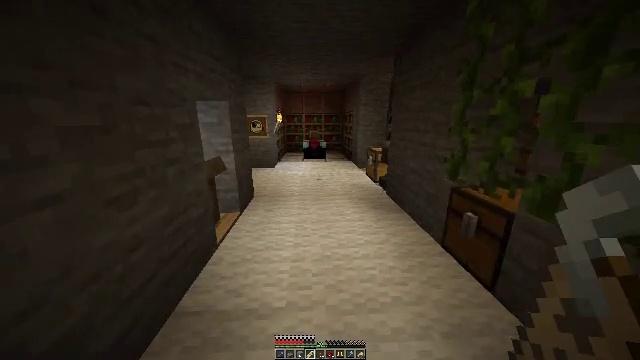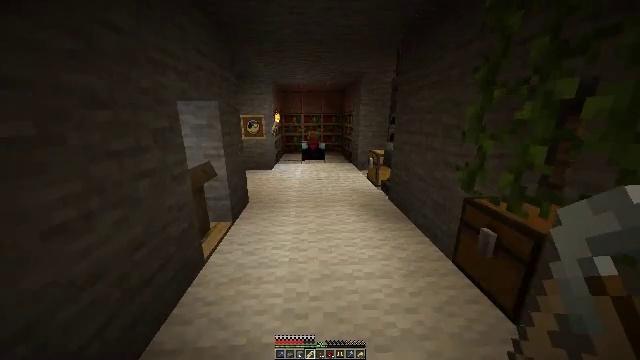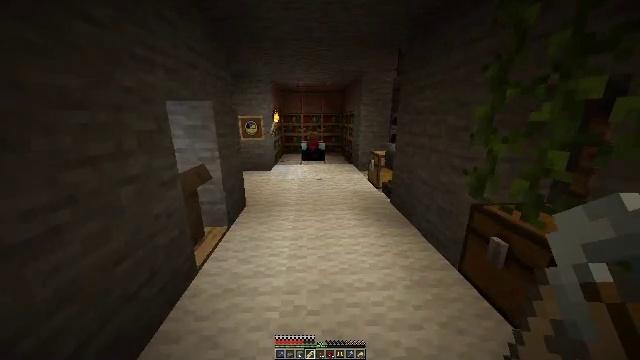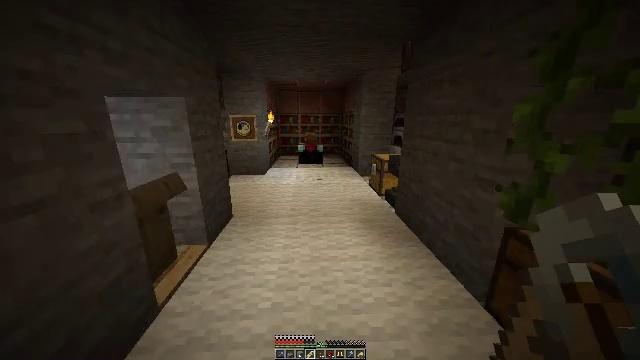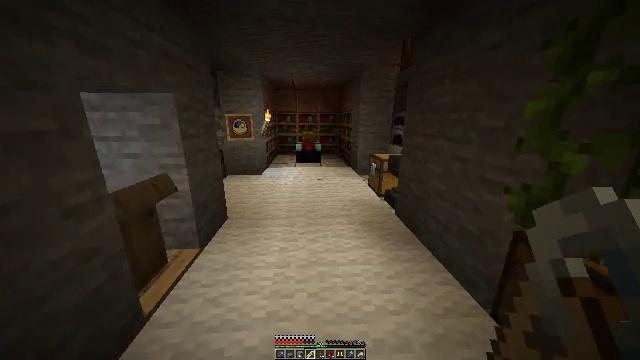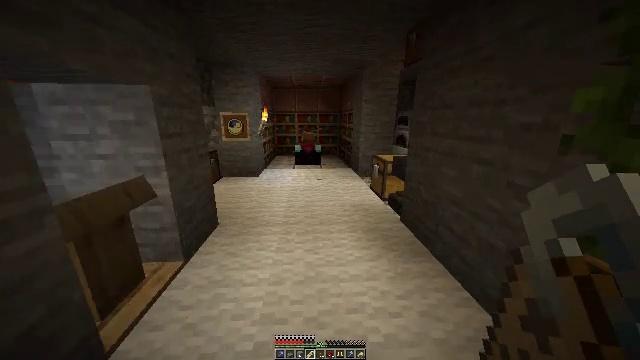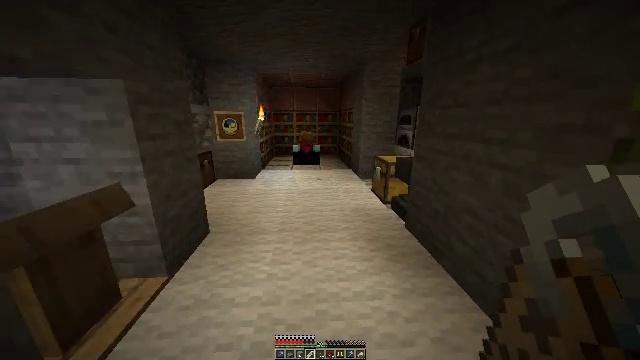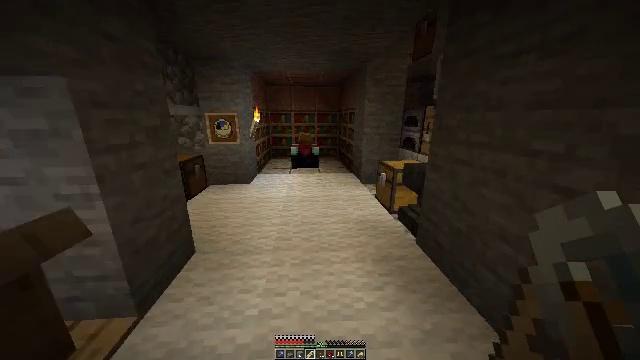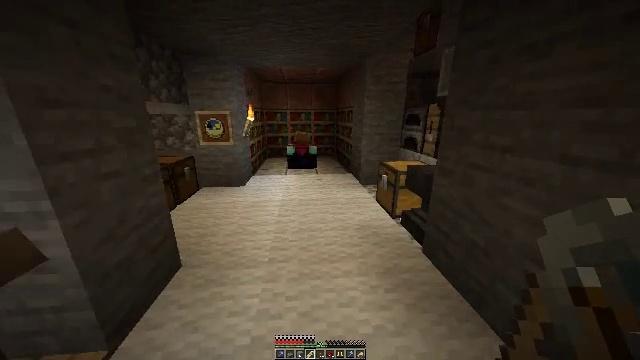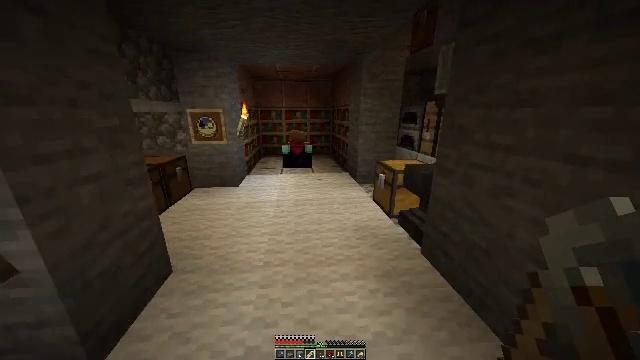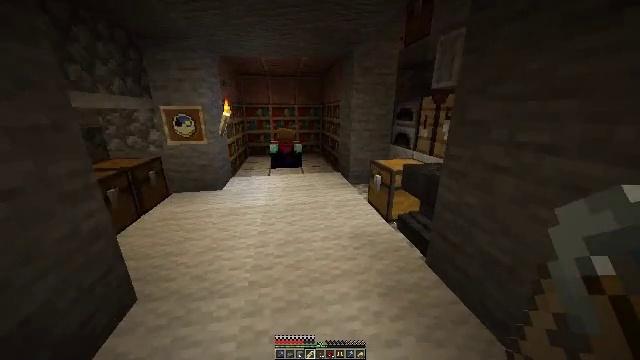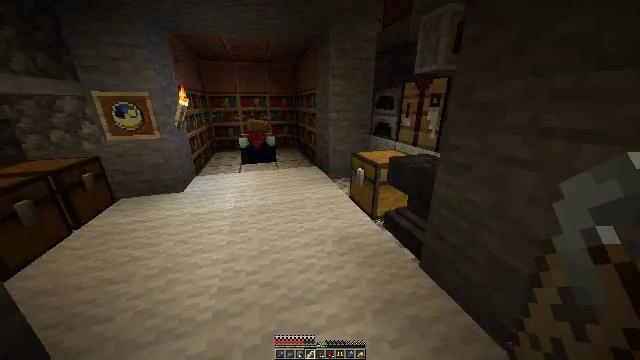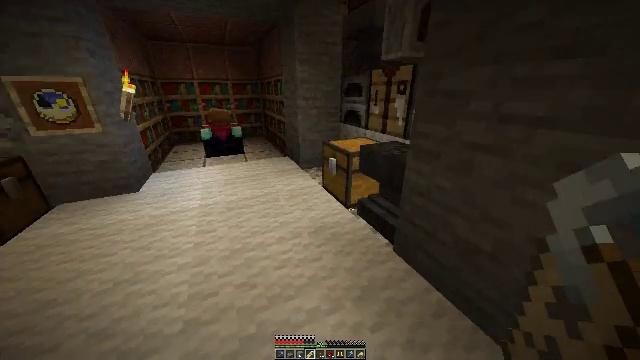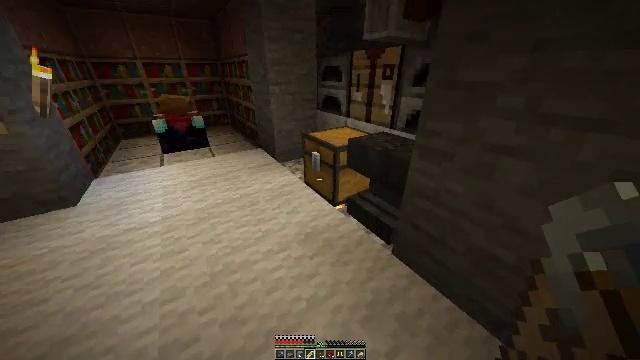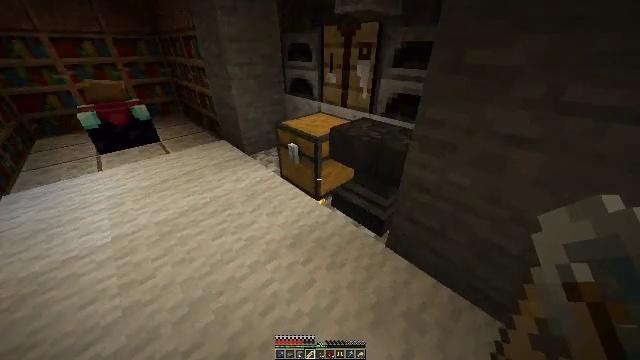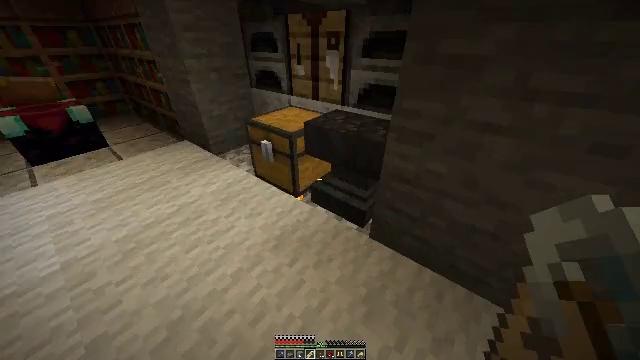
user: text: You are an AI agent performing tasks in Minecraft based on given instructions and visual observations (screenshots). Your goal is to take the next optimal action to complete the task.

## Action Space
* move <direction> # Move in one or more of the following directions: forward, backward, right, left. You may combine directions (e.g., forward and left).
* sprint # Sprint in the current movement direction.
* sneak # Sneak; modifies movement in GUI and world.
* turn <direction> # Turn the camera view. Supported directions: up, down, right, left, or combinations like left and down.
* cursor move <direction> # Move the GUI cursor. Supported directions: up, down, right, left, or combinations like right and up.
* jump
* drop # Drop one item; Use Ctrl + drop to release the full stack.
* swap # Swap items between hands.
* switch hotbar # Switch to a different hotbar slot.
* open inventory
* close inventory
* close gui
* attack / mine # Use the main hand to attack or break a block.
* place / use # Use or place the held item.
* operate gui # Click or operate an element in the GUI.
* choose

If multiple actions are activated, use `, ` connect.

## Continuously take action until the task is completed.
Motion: motion action
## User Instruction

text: Mine the brown mushroom from the ground.
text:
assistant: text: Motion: move forward
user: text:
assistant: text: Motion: move forward
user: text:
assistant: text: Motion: move forward
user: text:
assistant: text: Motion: move forward
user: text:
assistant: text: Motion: move forward
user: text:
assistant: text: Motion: move forward
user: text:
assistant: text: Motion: move forward
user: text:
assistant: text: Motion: move forward
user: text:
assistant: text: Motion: move forward, turn right
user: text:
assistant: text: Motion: move forward, turn right
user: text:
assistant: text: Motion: move forward, turn right and down
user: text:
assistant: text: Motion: move forward and move left, turn right and down
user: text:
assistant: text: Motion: move forward and move left, turn right and down
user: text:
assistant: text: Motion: move forward and move left, turn right and down
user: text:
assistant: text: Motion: move forward and move left, turn right and down
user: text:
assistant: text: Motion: move forward and move left, turn right and down
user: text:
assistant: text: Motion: move forward and move left, turn right
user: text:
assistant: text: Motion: turn right
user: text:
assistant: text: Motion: turn right
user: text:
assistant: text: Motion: turn right
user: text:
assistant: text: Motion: no_op
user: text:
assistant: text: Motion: no_op
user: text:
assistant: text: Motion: turn right
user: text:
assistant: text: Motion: turn right
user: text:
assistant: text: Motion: use / place
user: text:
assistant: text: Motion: use / place
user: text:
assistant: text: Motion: use / place
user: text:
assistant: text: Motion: no_op
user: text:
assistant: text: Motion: no_op
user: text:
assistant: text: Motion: no_op